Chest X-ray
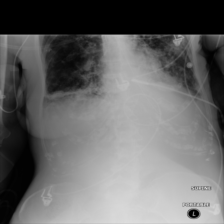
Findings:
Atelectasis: negative
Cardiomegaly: negative
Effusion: negative
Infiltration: negative
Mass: negative
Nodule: negative
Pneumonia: negative
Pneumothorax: negative
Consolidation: negative
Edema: negative
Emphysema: negative
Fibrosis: negative
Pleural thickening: negative
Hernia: negative